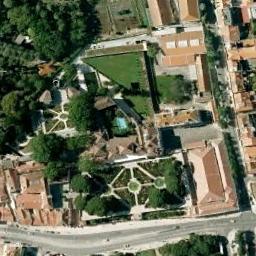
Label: palace